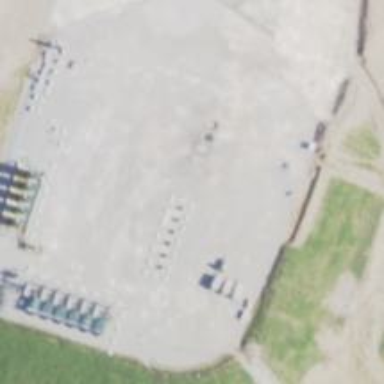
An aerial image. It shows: Petroleum well.